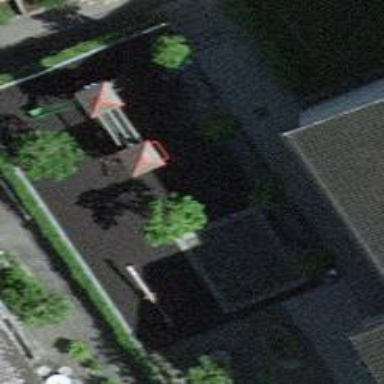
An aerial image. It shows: Playground area for leisure activities on the land.